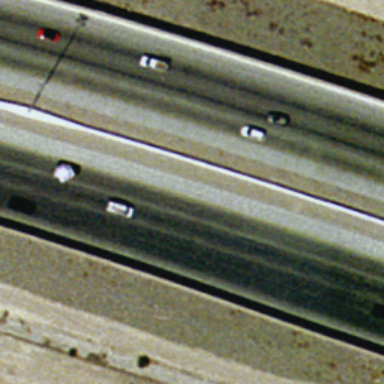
There are two straight freeways closed together .